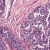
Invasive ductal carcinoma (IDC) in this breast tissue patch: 0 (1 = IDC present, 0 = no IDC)